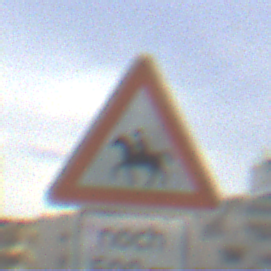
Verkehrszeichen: ReiterRechts
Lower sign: LaengeEinerStrecke3
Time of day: MorningAfternoon
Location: Outdoor (Suburban)
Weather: PartlyCloudy
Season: NotSpecified
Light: Natural